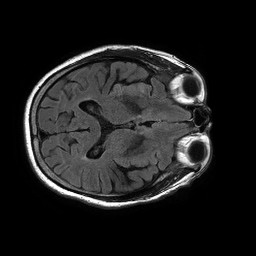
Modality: FLAIR
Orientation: axial
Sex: male
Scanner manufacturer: philips
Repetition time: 11 s
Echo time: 0.125 s